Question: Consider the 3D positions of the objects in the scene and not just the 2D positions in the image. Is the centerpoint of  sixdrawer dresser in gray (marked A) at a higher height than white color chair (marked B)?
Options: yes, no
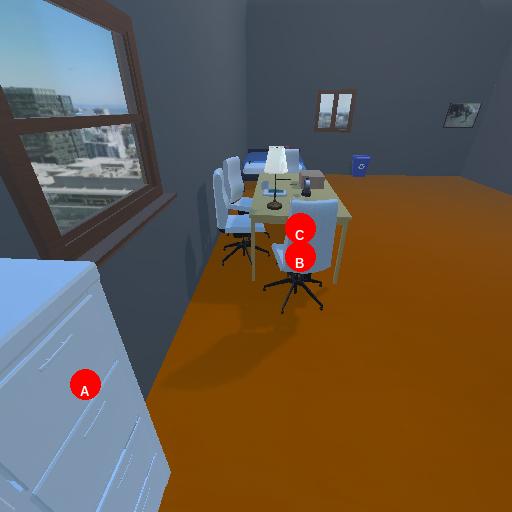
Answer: yes